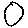
Label: circle